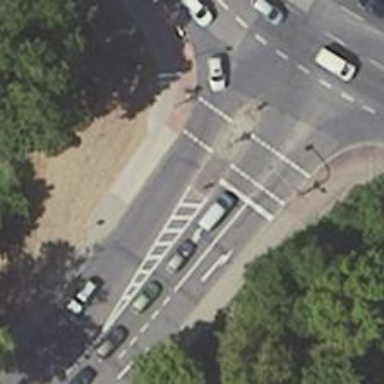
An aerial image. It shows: Crossing with traffic signals and central island.